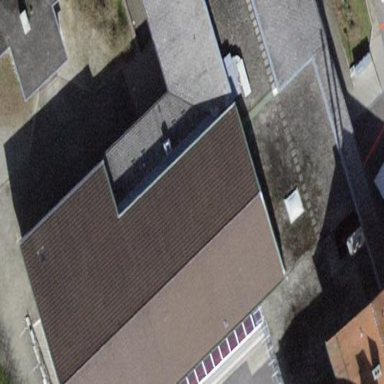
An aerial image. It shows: School.